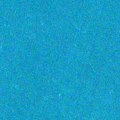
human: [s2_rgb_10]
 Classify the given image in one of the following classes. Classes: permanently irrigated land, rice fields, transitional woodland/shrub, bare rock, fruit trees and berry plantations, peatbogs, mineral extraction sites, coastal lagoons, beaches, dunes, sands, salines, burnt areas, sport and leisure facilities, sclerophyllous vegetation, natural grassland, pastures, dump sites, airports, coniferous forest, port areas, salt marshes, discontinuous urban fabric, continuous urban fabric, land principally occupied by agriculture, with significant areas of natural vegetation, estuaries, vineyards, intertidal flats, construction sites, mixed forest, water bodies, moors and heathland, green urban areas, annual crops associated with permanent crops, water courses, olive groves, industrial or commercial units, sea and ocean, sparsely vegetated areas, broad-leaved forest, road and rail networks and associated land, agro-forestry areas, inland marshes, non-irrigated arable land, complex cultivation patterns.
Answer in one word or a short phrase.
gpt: sea and ocean